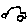
Label: car